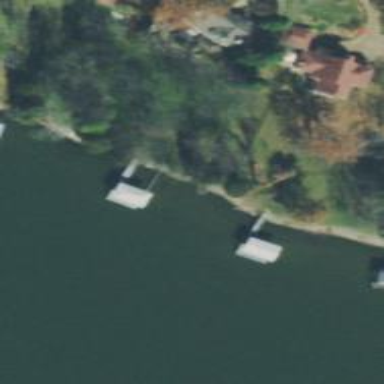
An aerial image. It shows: Dock by the waterway.